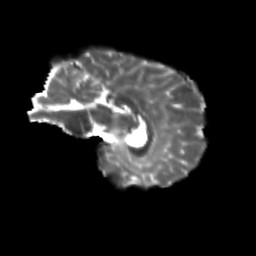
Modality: T2w
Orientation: sagittal
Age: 14
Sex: female
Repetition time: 9.512 s
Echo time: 0.089 s